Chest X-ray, AP view. Patient: 68 years old, sex F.
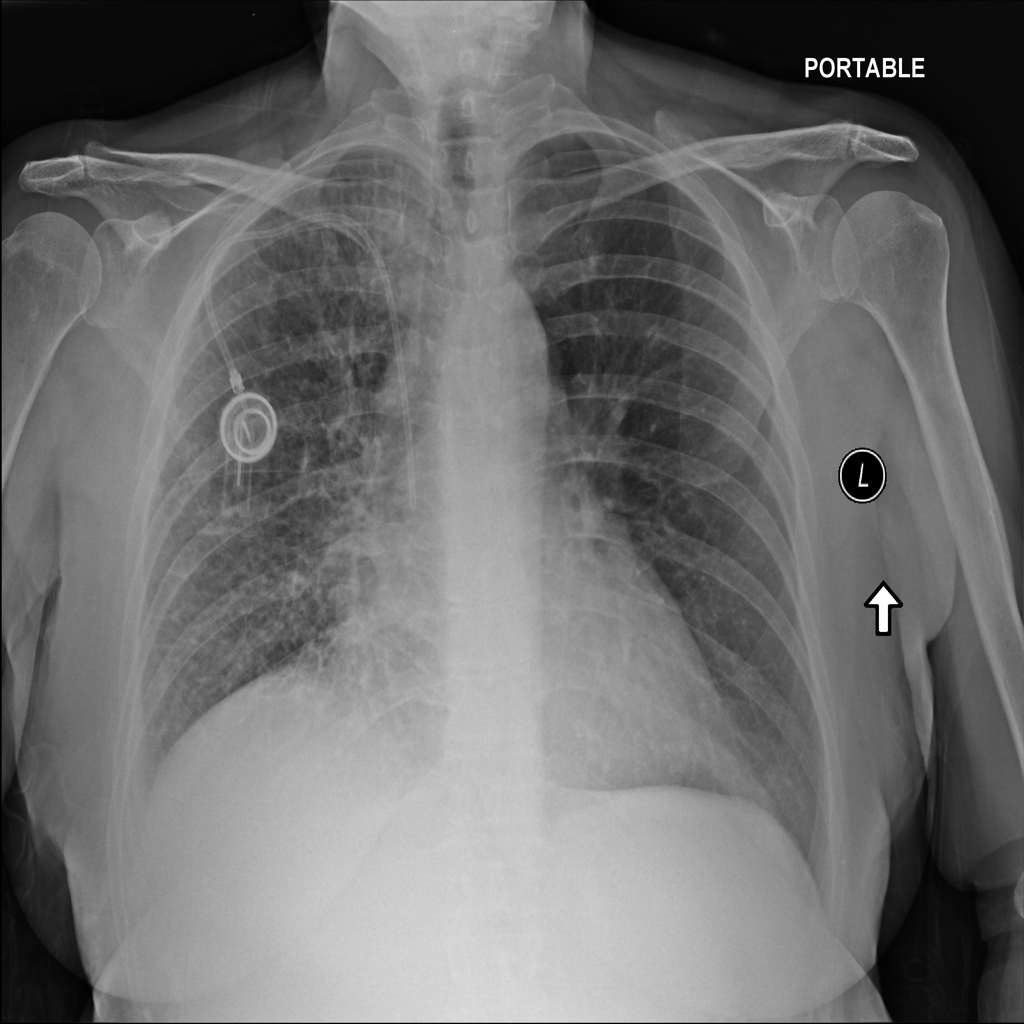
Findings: No Finding